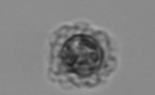
Label: Emiliania_huxleyi